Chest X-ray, PA view. Patient: 73 years old, sex M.
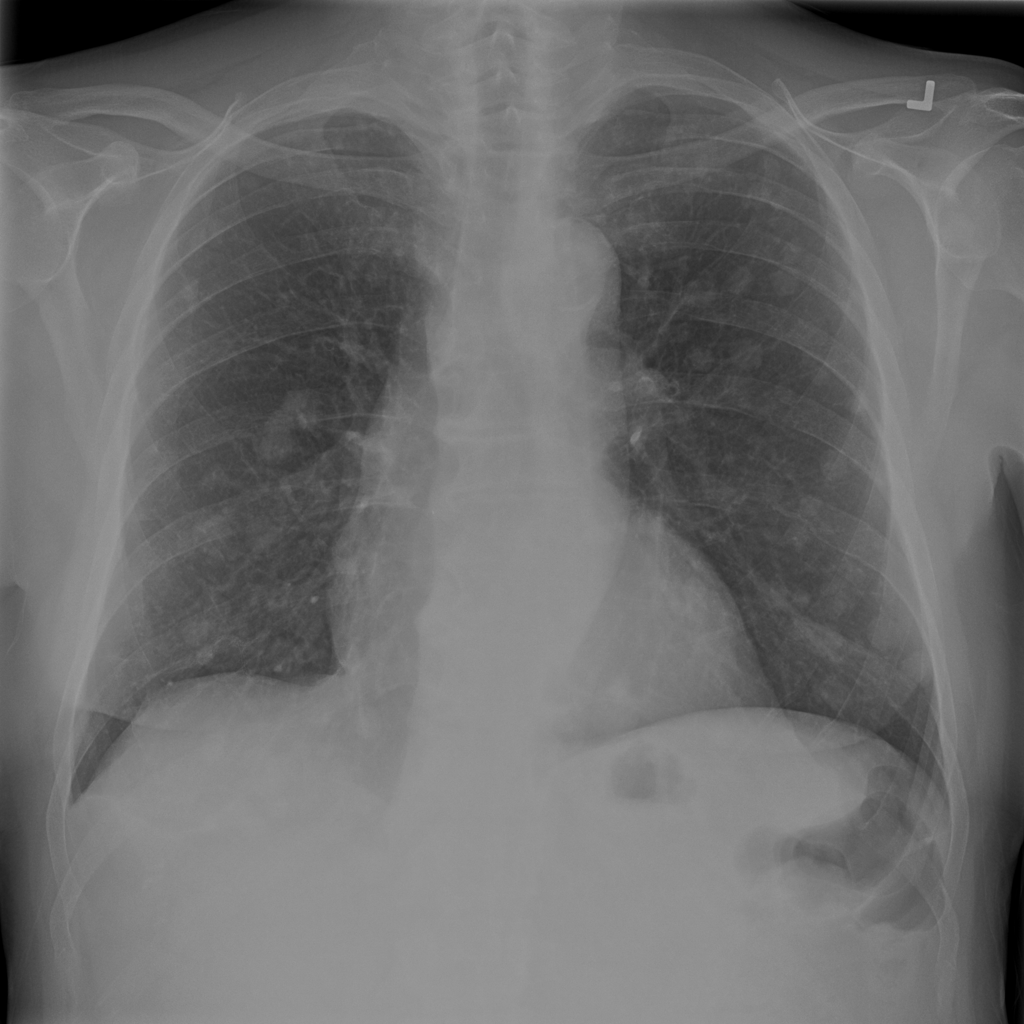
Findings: Nodule